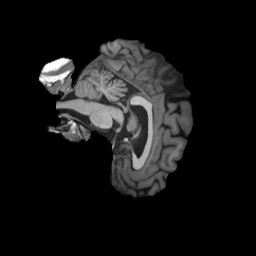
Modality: T1w
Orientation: sagittal
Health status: healthy